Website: macys
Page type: customer-info-address
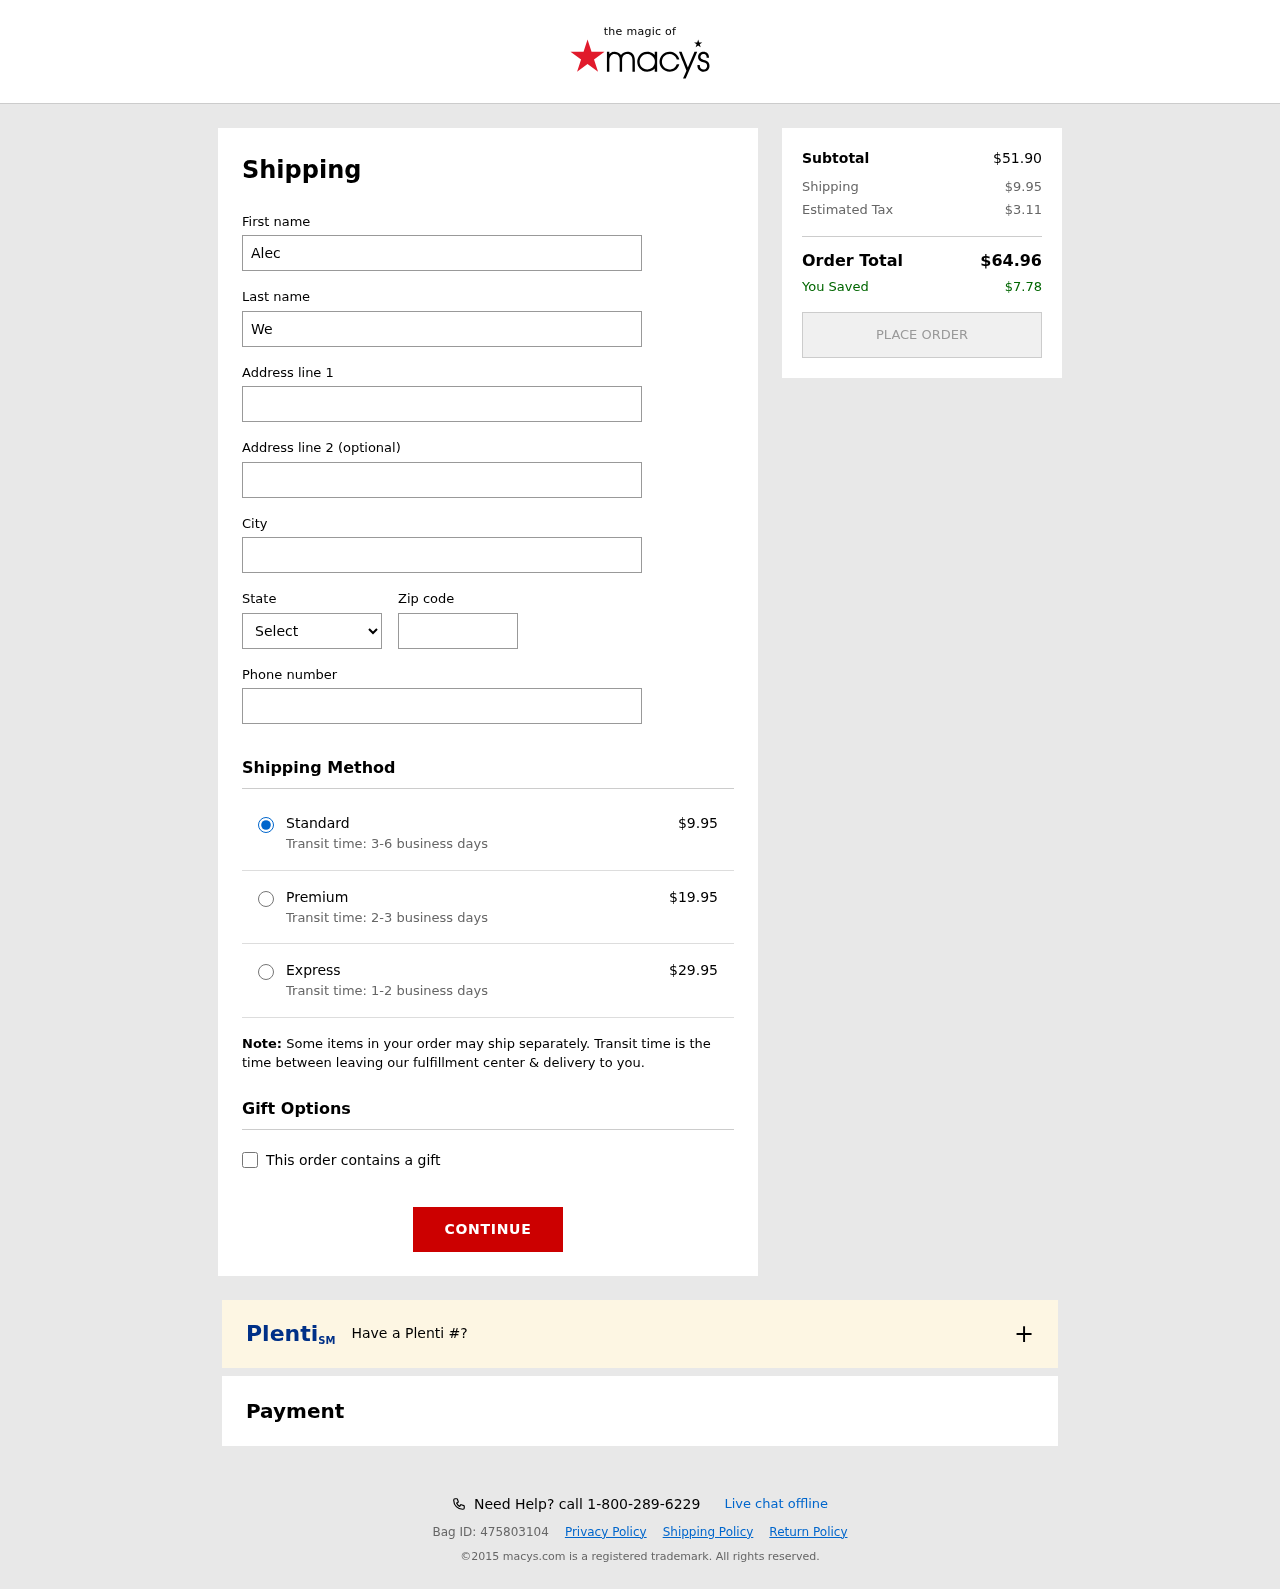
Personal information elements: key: PII_CITY
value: Pearsonbury
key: PII_FIRSTNAME
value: Alec
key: PII_LASTNAME
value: Weaver
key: PII_PHONE
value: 8518064099
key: PII_POSTCODE
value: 68064
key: PII_STATE_ABBR
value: PR
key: PII_STREET
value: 3466 John Bridge Apt. 110
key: PII_STREET2
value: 14758 Gloria Plains Apt. 899
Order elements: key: ORDER_SHIPPING_COST
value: $9.95
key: ORDER_SHIPPING_COST_PREMIUM
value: $19.95
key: ORDER_SHIPPING_COST_EXPRESS
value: $29.95
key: ORDER_SUBTOTAL
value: $51.90
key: ORDER_TAX
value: $3.11
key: ORDER_TOTAL
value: $64.96
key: ORDER_SAVINGS
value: $7.78